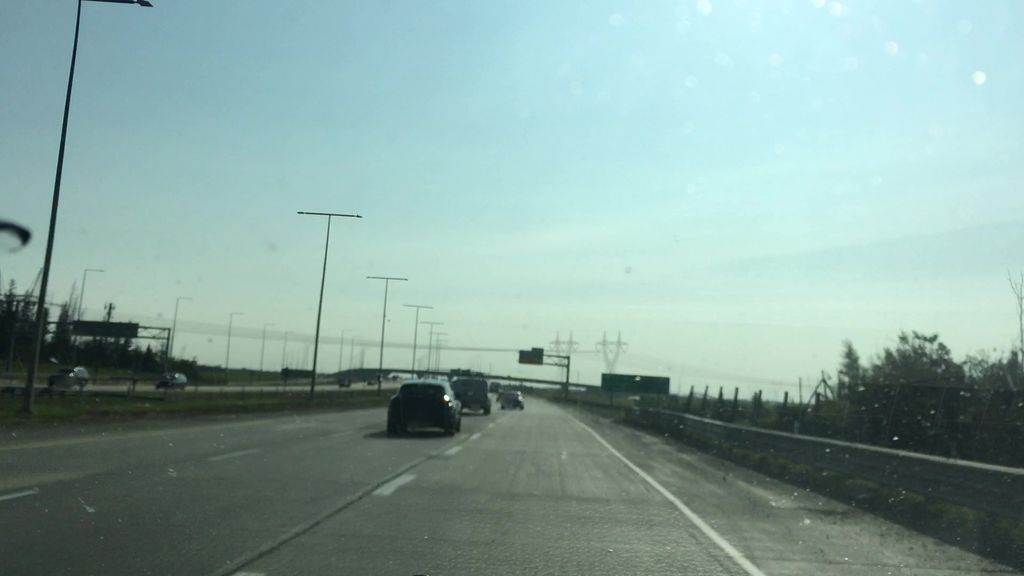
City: edmonton